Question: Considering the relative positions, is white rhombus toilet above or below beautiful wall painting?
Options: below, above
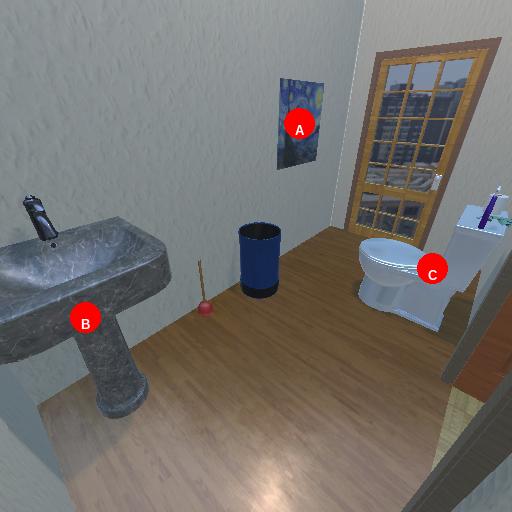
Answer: below